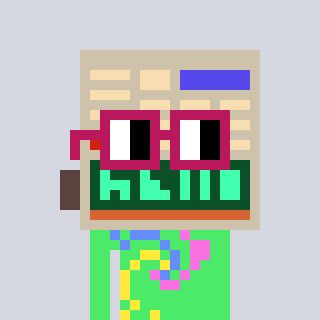
a pixel art character with square dark red glasses, a calculator-shaped head and a teal-colored body on a cool background